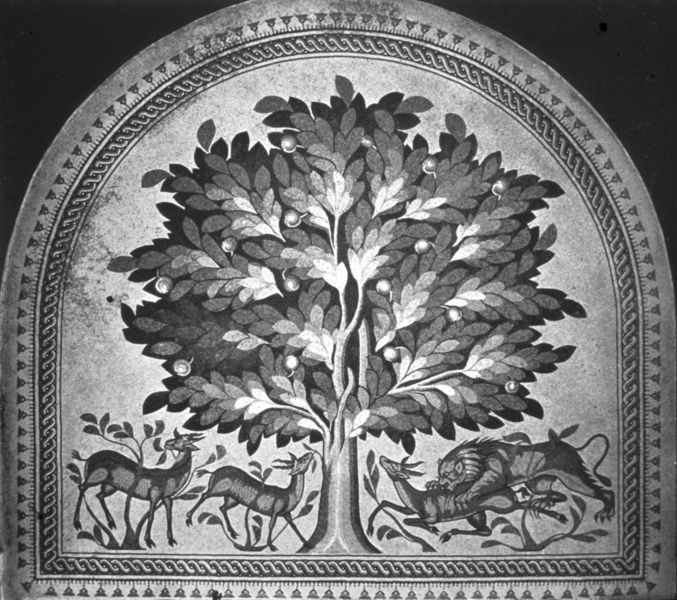
Titel: Badehalle, "Diwan", Mosaikboden
Standort: Jericho (Palästina)
Institution: Khirbat al-Mafjar (Umayyaden-Palast)
Schlagwörter: angriff, baum, blätter, kampf, laub, schatten, weiß, grün, äste, ausschnitt, blumen, bunt, grau, hell, licht, schwarz, szene, gras, obst, tier, tiere, muster, ornament, teppich, alt, wand, geschichte, mord, rahmen, stein, steine, tod, horn, ast, feld, natur, stamm, zweige, busch, büsche, kirche, boden, drei, blatt, pflanze, pflanzen, frucht, früchte, ranken, fell, mähne, schnell, schwanz, apfel, relief, äpfel, bogen, laufen, afrika, rand, rundbogen, angst, wild, figurativ, ornamente, verzierung, foto, fotografie, antike, weiden, orientalisch, deko, schnitt, schwarz weiß, illustration, krallen, mosaik, jagd, gedreht, rom, photo, ornamental, halbkreis, halbrund, fries, wappen, ein, mittel, arabisch, leben, zähne, beute, erlegt, hirsch, hirsche, jäger, reh, rehe, antik, maul, fressen, fangen, profan, apsis, apfelbaum, löwe, opfer, töten, mittelpunkt, hörner, wei?, geweih, wandbild, bock, ohnmacht, äsen, ziege, gewebt, ränder, jagen, reissen, rettung, schutz, römisch, ziegen, klaue, jagdszene, raubtier, antilope, antilopen, grausam, hetzjagd, verlust, teir, gazelle, gazellen, erlegen, beißen, fleischfresser, jgd, lebensbaum, überleben, garzelle, baum des lebens, tree, äate, bl#tter, ornmente, 900, anfallen, rierriemen, grasses